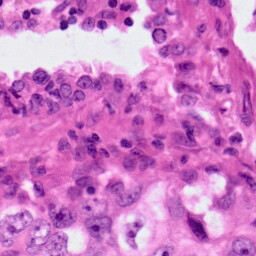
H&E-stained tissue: Lung